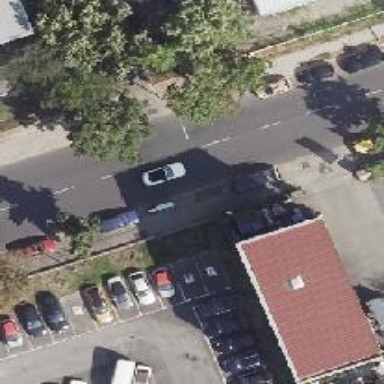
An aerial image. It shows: Broadleaved deciduous tree with parking obstacle.